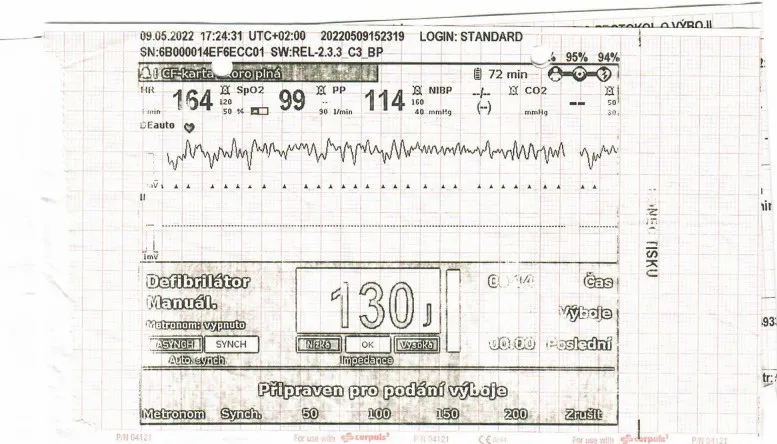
ECG during sudden cardiac arrest with documented ventricular fibrillation.
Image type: electrography (ekg)